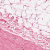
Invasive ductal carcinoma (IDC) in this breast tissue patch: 0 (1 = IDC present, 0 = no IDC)